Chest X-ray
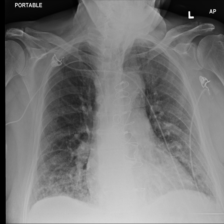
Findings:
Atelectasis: negative
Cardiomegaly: negative
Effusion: negative
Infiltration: negative
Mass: negative
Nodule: negative
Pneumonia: negative
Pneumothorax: negative
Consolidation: negative
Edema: negative
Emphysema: negative
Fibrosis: negative
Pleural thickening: negative
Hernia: negative